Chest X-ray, PA view. Patient: 66 years old, sex M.
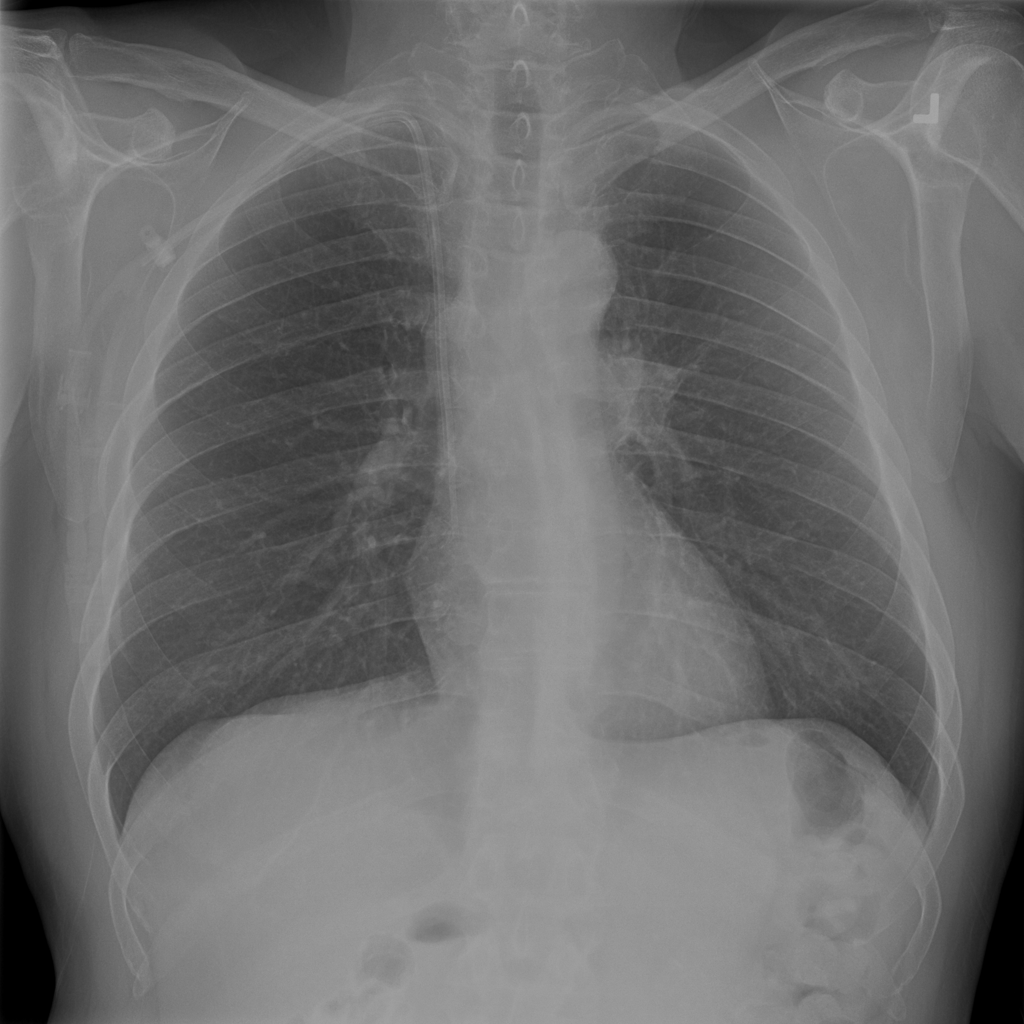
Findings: No Finding